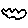
Label: cloud